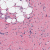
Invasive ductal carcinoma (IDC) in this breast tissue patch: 1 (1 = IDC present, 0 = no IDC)